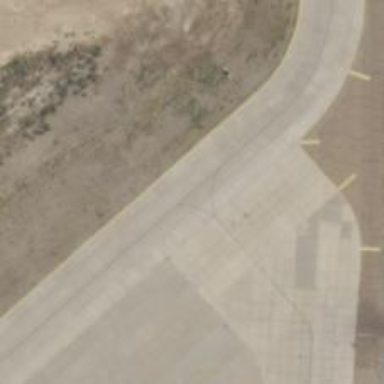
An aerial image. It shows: Image of taxiway at airport.